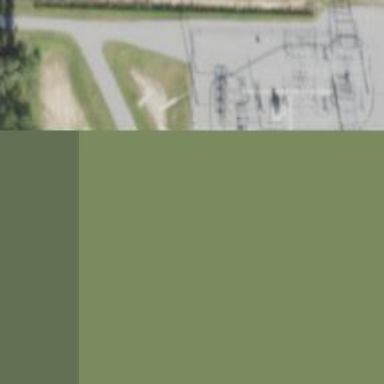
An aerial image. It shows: Distribution level power substation surrounded by fence.